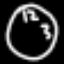
Label: clock